Field crop: maize
Growth stage: 2
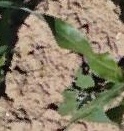
Species: maize